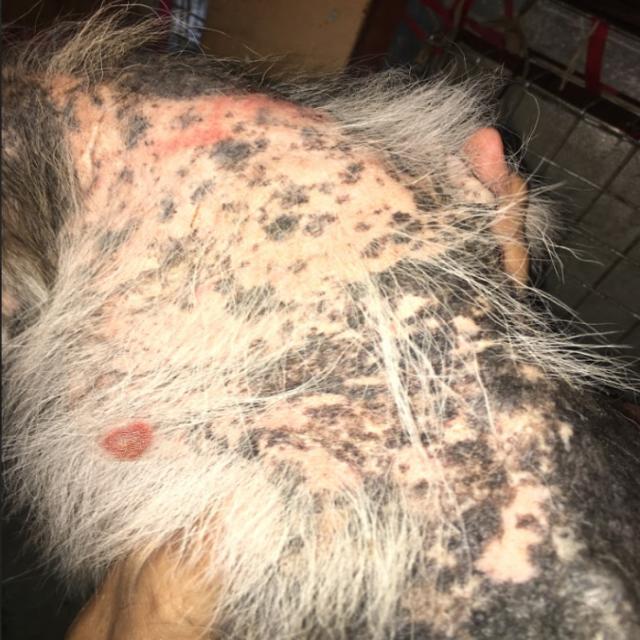
Canine ringworm (Dermatophytosis) — fungal infection caused by Microsporum or Trichophyton. Presents with circular alopecia, scaling, crusting, and broken hairs.